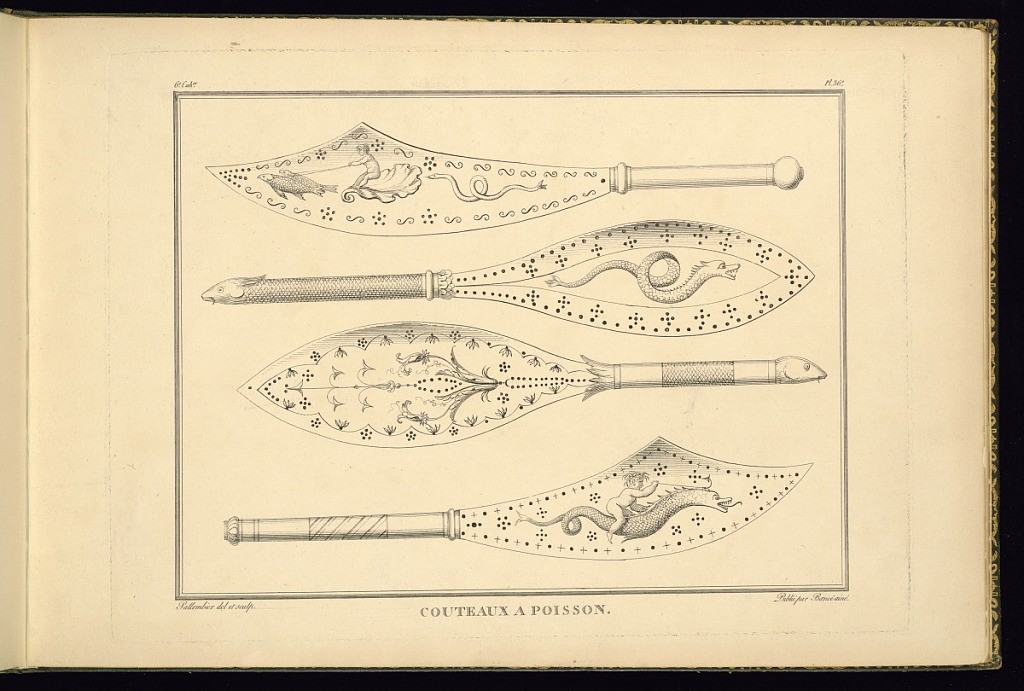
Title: COUTEAUX A POISSON
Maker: Henri Sallembier, French, ca. 1753 - 1820
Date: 1805
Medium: Etching on paper
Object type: Print
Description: Four designs for fish knives with Empire style motifs including scrolling leaves, fleurons, arrows, fluting, gadrooning, sea creatures, s-scroll, putti in a shell being pulled by fish, putti on a sea creature, and fish scale pattern. The plate is titled, signed, and numbered.